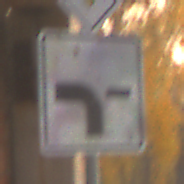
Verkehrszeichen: VerlaufVorfahrtsstrasse6
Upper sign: Vorfahrtsstrasse
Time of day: SunriseSunset
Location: Roofed (Suburban)
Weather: Clear
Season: NotSpecified
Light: Natural